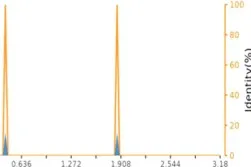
Sequence reads mapped to HBV in CSF from NGS results. Sequence reads of HBV RNA in CSF with a total coverage of 1.57% and an average depth of 1.00 X. HBV, hepatitis B virus; CSF, cerebrospinal fluid; NGS, next generation sequencing.
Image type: chart (chart)